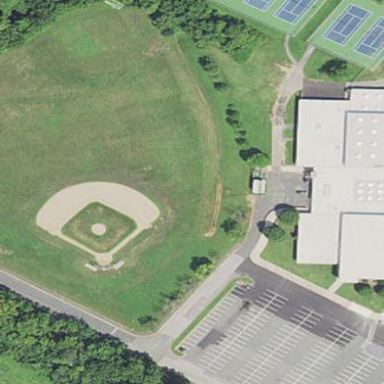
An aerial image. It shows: Baseball pitch for leisure land activities.